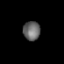
Tissue: prostate
Cell type: Epithelial cells
Senescence score: 0.703
Nuclear area (px): 322
Mean DAPI intensity: 101.444